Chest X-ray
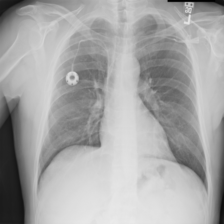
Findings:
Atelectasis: negative
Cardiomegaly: negative
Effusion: negative
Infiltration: negative
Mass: negative
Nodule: negative
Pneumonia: negative
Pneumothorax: negative
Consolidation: negative
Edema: negative
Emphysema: negative
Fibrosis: negative
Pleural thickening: negative
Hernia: negative